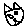
Label: cat